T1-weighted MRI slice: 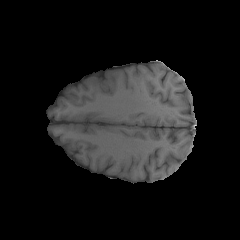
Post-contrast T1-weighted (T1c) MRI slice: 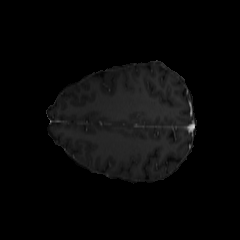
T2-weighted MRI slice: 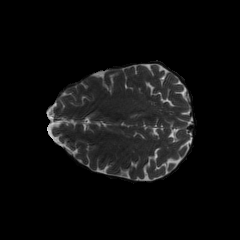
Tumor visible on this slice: no